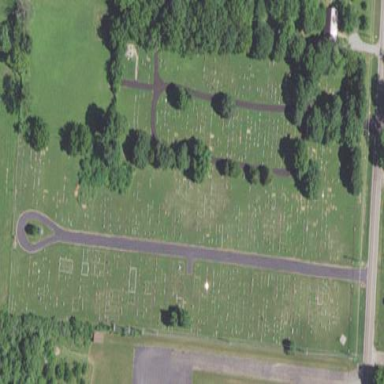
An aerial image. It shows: Cemetery.